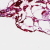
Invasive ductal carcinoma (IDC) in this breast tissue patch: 0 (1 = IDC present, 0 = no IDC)